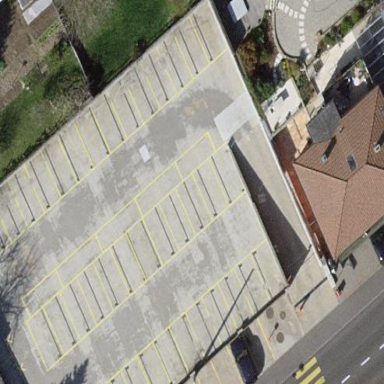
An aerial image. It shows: Multi-storey parking building.